Field crop: tomato
Growth stage: 1
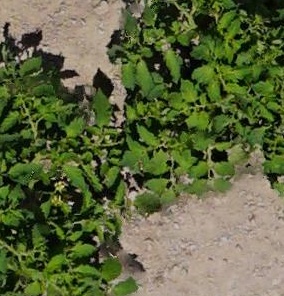
Species: tomato